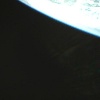
Label: space